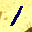
Label: 1